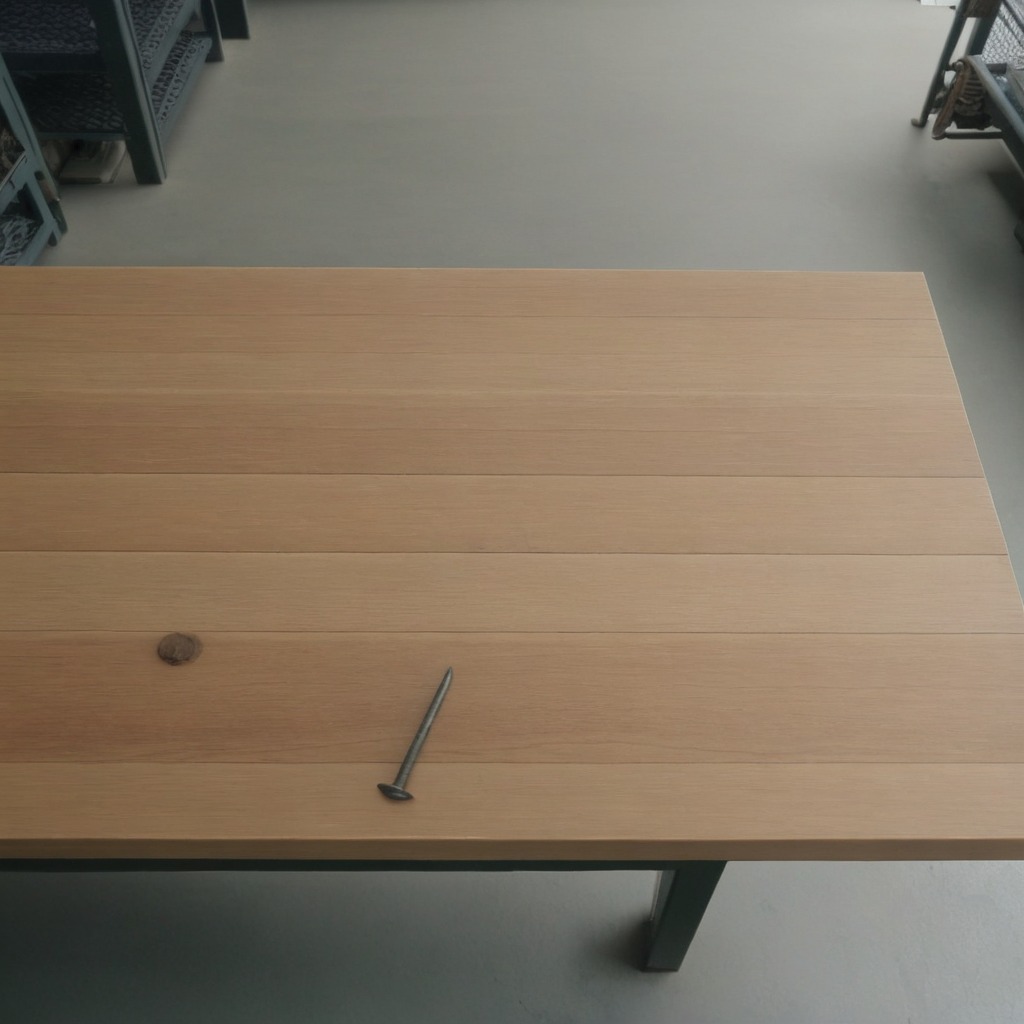
An iron nail is lying on a workbench inside a coastal fishing gear workshop.